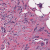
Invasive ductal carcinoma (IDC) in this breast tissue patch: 1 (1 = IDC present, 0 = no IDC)